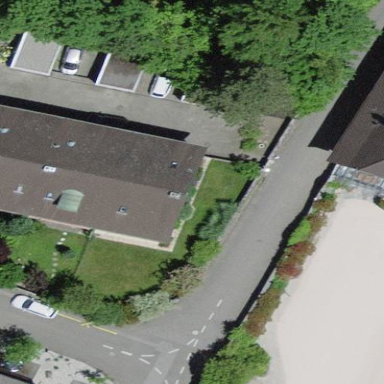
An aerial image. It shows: Terrace building with gabled roof.